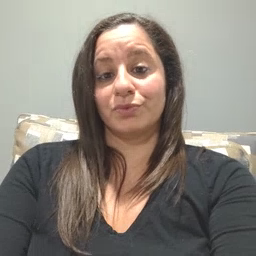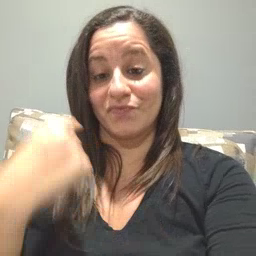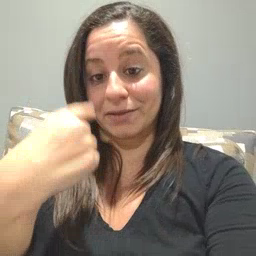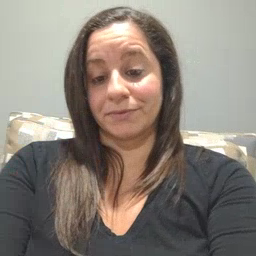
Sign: face